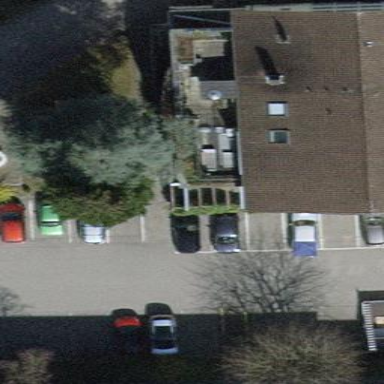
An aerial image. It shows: Parking area with surface.